Question:
Why is there ellipses underneath the new keyword. Cant find any article on internet. There are multiple instances where i have used the new keyword in the very same method. All look normal except this one.
edit - I am using Visual Studio 2017 community edition. Developing for UWP. The code runs fine and it is not shown as an error. pressing ctrl+. gives nothing.
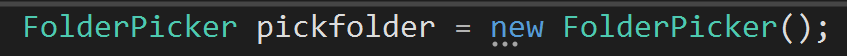
Answer: I guess it's telling you that you can use an <URL>. So if you have code like
'''
FolderPicker pickFolder = new FolderPicker();
folderPicker.SuggestedStartLocation = PickerLocationId.Desktop;
folderPicker.CommitButtonText = "Take it!";
'''
Visual Studio recommends to use this
'''
FolderPicker pickFolder = new FolderPicker
{
SuggestedStartLocation = PickerLocationId.Desktop,
CommitButtonText = "Take it!"
};
'''
instead.